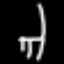
Label: chair